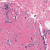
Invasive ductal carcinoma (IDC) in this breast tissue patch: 0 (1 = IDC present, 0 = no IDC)